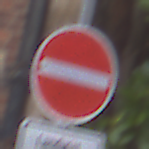
Verkehrszeichen: VerbotDerEinfahrt
Zusatzzeichen unten: BesondereFahrzeugeUndTransportgueter6
Umgebung: Outdoor, Urban
Tageszeit: Midday
Wetter: Overcast
Licht: Natural
Jahreszeit: NotSpecified
Kontrast: LowContrast